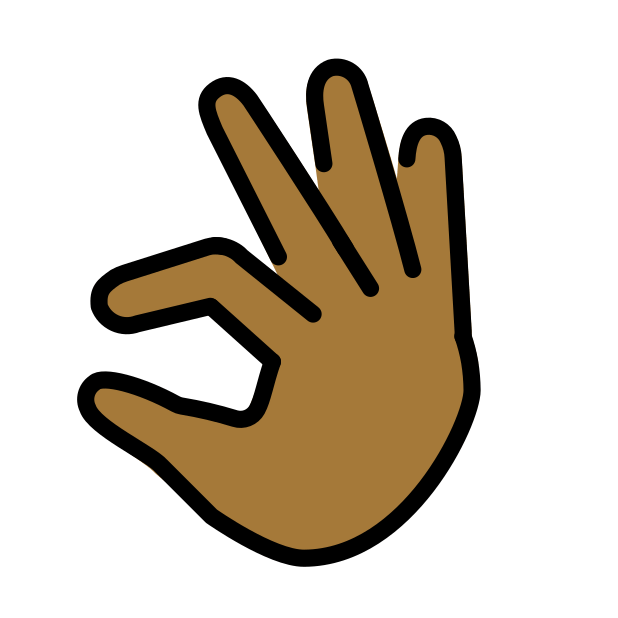
pinching hand: medium-dark skin tone